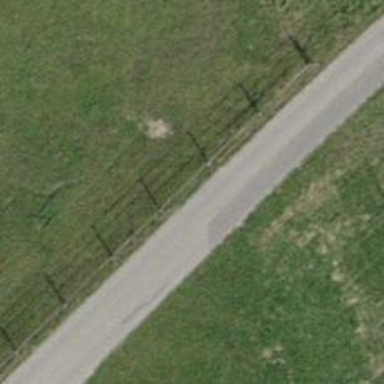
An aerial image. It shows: Fence is in the image.